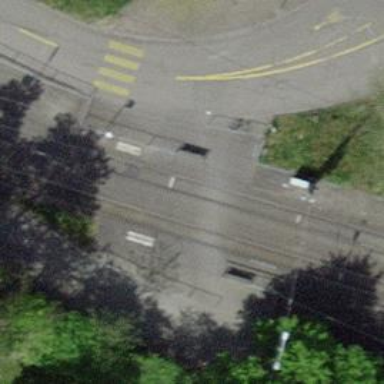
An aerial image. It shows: Tram crossing on the railway.